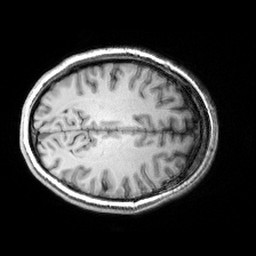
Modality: T1w
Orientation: axial
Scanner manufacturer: siemens
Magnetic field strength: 3 T
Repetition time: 2.53 s
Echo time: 0.00299 s